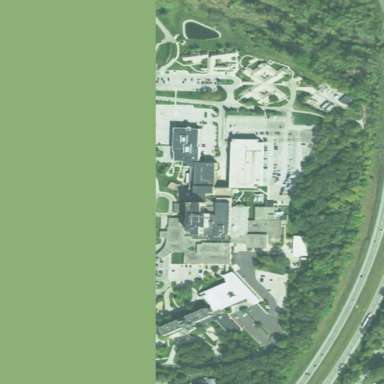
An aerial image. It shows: Healthcare facility identified as hospital.